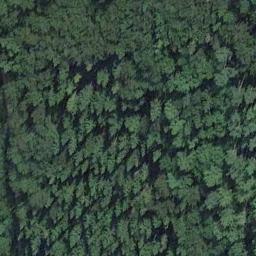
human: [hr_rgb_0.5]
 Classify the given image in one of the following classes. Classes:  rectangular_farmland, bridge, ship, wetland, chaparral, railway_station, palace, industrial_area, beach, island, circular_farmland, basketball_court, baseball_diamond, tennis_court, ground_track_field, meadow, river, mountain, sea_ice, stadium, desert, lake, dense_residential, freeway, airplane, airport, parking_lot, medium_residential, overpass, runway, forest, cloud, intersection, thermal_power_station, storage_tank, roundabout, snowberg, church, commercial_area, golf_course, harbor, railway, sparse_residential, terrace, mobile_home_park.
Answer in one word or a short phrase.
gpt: forest